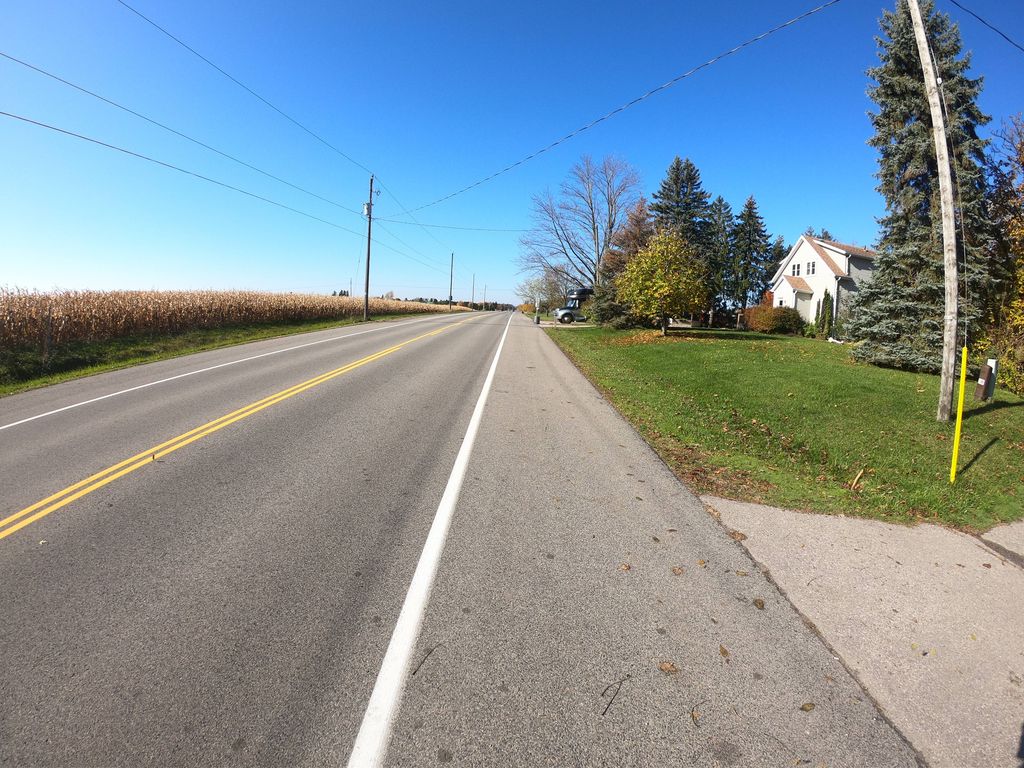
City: kitchener-waterloo